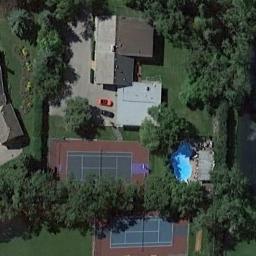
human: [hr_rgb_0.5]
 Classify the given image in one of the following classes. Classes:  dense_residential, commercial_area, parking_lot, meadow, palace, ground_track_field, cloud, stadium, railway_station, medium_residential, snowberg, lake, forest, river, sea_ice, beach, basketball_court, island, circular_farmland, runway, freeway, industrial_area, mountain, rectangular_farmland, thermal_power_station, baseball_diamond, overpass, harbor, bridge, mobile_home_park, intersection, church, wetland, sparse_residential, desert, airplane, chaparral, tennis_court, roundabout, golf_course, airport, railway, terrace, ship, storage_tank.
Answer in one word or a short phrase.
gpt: tennis_court